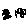
Label: zigzag